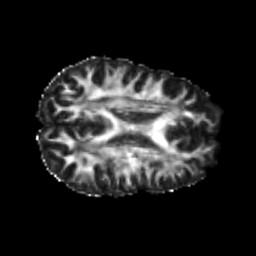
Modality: FA
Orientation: axial
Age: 24
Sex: male
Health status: healthy
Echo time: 0.074 s